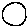
Label: circle